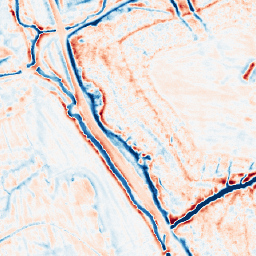
Category: edge_preserving
Decomposition family: bilateral
Decomposition parameters: d: 15
sigma_color: 100
sigma_space: 50
Upsampling method: area
Upsampling parameters: scale: 2
Upsampling scale: 2